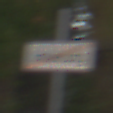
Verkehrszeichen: EndeDerUmleitungsankuendigung
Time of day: MorningAfternoon
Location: Outdoor (Urban)
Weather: Overcast
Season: NotSpecified
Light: Natural